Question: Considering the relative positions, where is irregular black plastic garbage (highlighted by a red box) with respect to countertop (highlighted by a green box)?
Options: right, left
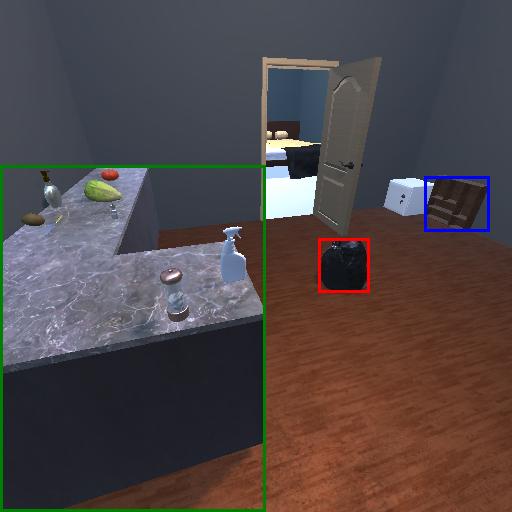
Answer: right